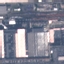
Land use / land cover: Industrial